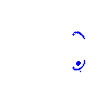
Particle: kaon